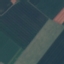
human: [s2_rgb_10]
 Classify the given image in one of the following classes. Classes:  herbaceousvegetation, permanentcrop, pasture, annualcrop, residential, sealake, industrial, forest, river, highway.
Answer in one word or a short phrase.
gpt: AnnualCrop